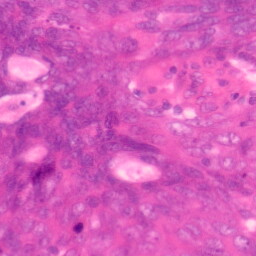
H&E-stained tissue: Colon